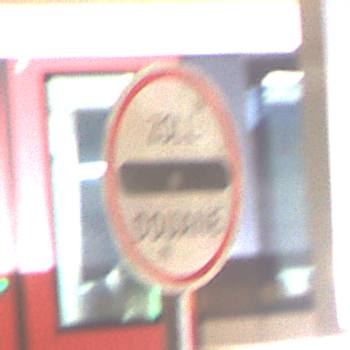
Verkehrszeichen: Zollstelle
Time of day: NotSpecified
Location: Indoor (Urban)
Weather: NotSpecified
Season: NotSpecified
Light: Artificial